Interaction volume radius: 5 \u00c5
Interaction volume height: 15 \u00c5
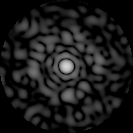
Disorder parameter: 0.9153